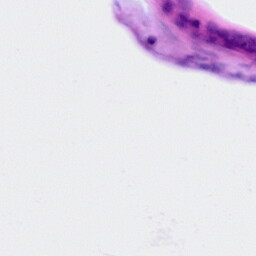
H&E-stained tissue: Ovarian